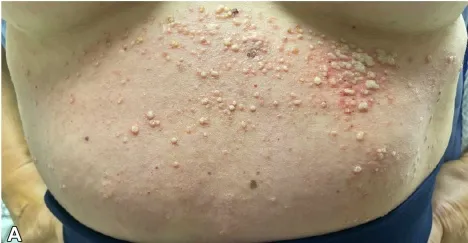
A, B, Grouped pustules with underlying erythema on the patient's central abdomen six weeks after initial presentation.
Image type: medical_photograph (skin_photograph)